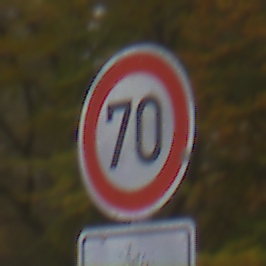
Verkehrszeichen: Geschwindigkeit70
Zusatzzeichen unten: Entfernungsangaben2
Umgebung: Outdoor, Nature
Tageszeit: Midday
Wetter: Overcast
Licht: Natural
Jahreszeit: Autumn
Kontrast: LowContrast